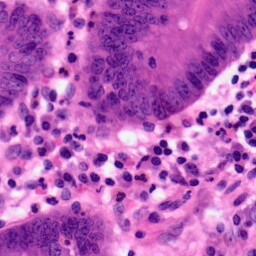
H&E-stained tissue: Pancreatic